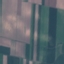
Land use / land cover: AnnualCrop